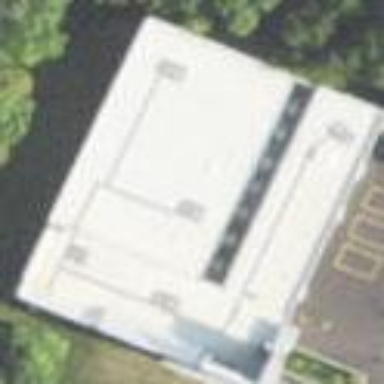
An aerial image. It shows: Building used for storage rental.